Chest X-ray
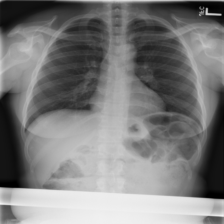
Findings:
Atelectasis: negative
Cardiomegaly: negative
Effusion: negative
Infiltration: negative
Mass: negative
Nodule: negative
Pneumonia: negative
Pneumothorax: negative
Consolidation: negative
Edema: negative
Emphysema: negative
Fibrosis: negative
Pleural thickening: negative
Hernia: negative